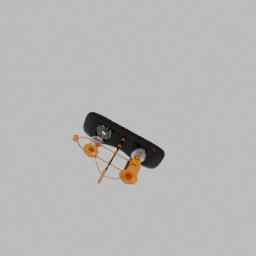
Label: decoration